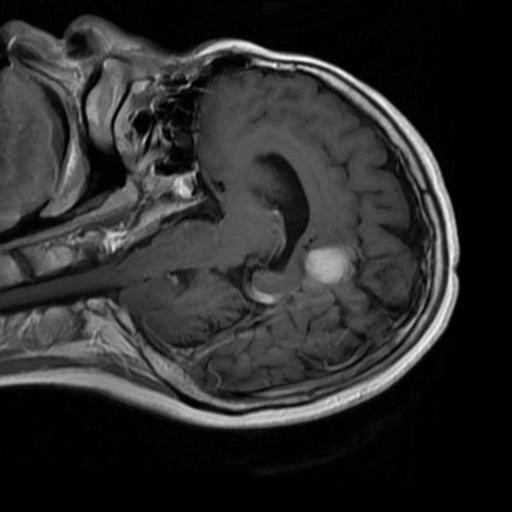
Label: brain_menin